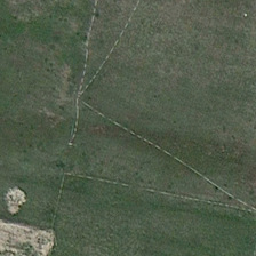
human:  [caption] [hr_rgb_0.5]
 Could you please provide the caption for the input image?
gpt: there are some white tracks on the meadow .

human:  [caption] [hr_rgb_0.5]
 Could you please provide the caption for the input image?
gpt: Some fold dirt lines stretch through the prairies at the camp grounds.

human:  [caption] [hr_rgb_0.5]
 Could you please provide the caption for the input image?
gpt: There are two white fields on the meadow.

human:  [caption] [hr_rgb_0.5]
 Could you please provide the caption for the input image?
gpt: There are some white lines on the grass and two bare areas.

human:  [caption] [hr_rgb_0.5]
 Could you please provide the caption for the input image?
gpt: A few folds of soil line across the grass, above which there is a bare land.